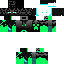
A female skeleton skin with dark skin, wearing brown helmet dressed in a green_skin hoodie and black pants, featuring a closed mouth.